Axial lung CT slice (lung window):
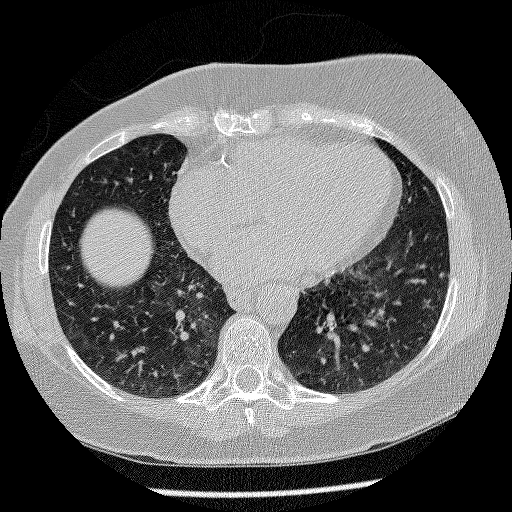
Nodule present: yes
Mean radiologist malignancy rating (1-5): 3.667